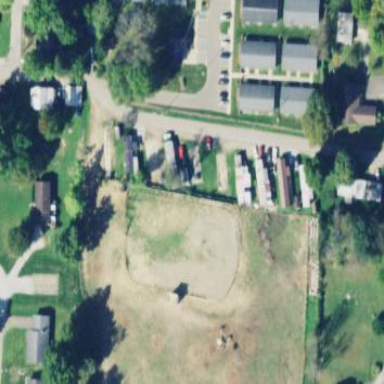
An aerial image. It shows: Residential area designated as trailer park.